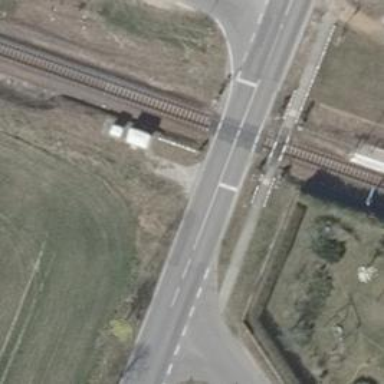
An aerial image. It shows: Level crossing with both lights and saltire in place.